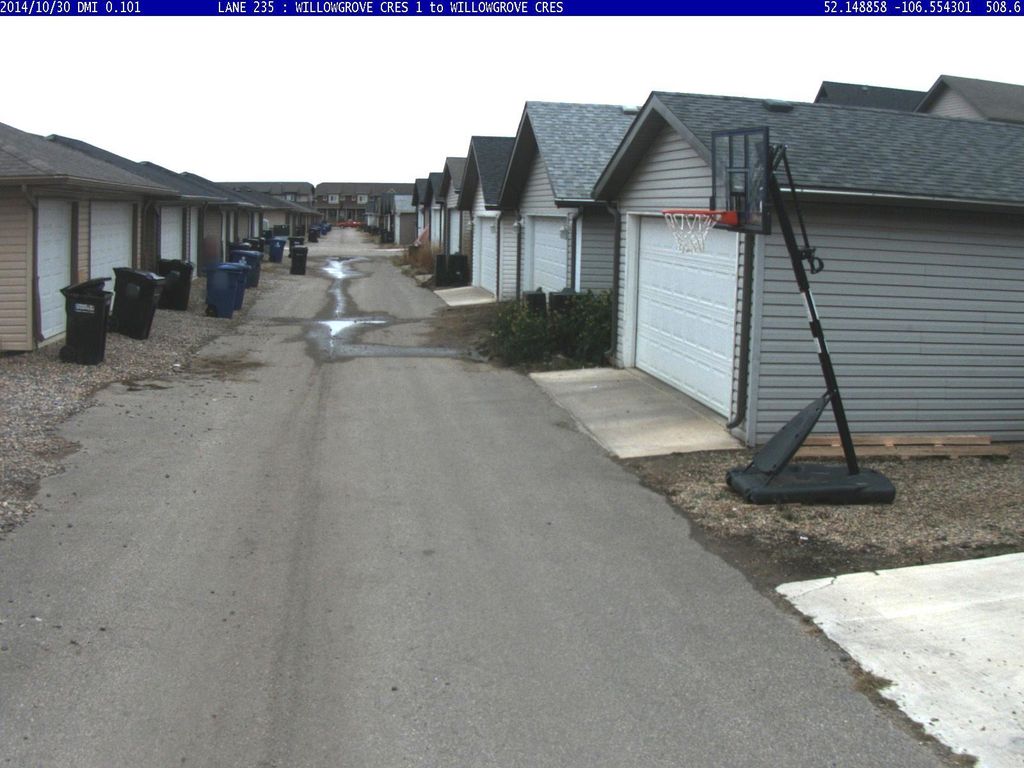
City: saskatoon